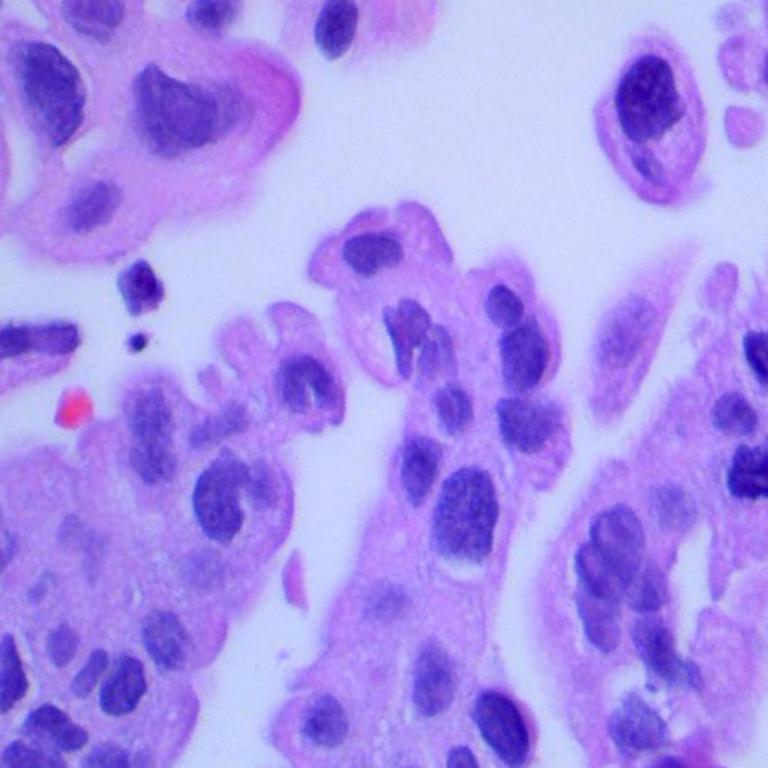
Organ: lung
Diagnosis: adenocarcinomas